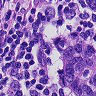
Metastatic tissue present: no